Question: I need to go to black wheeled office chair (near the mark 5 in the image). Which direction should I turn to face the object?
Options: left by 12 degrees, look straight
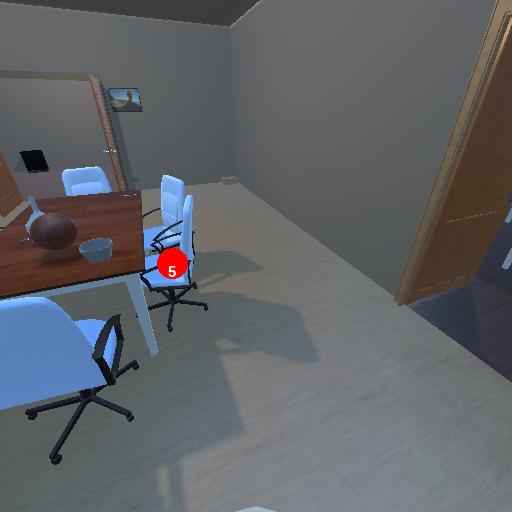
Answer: left by 12 degrees